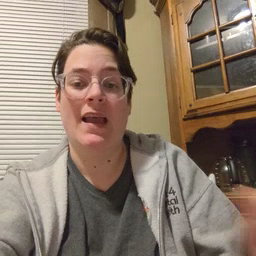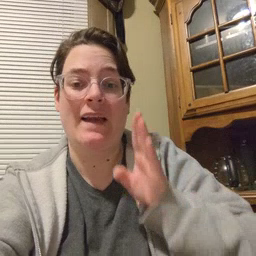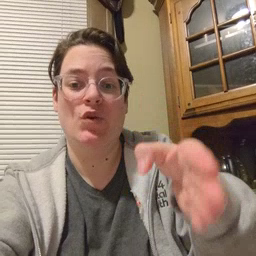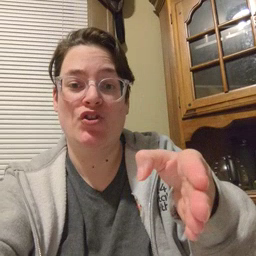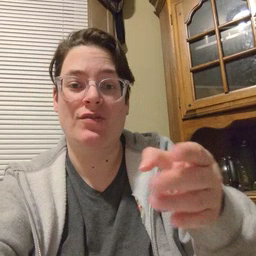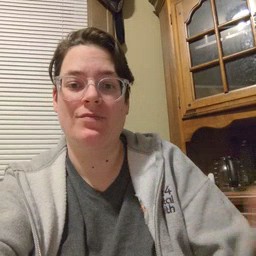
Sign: after